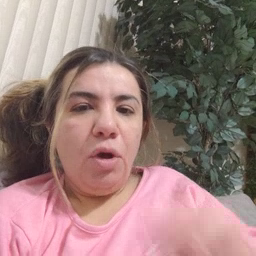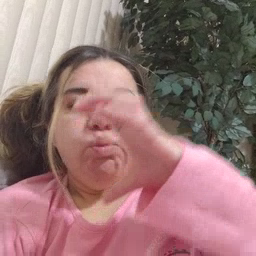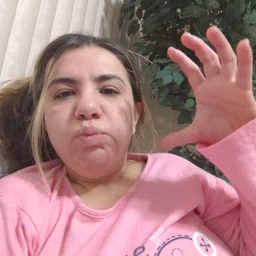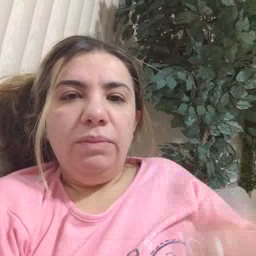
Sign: balloon